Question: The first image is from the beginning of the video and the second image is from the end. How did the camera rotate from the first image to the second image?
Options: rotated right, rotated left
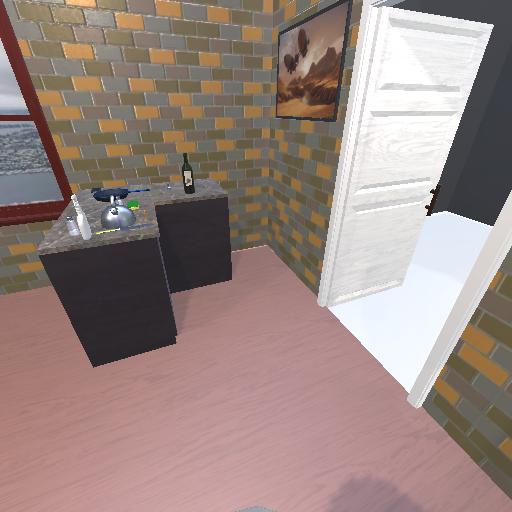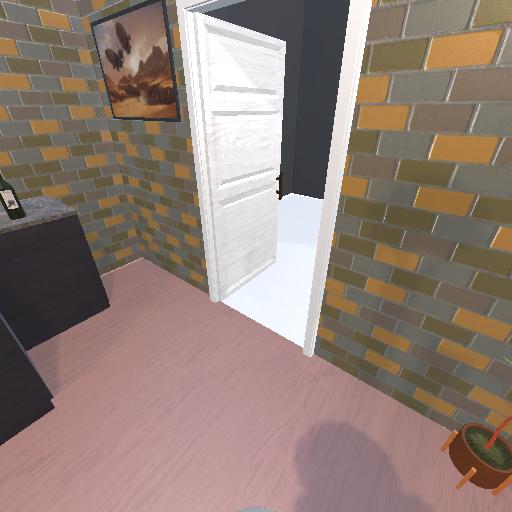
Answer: rotated right